Interaction volume radius: 5 \u00c5
Interaction volume height: 10 \u00c5
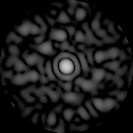
Disorder parameter: 0.8665